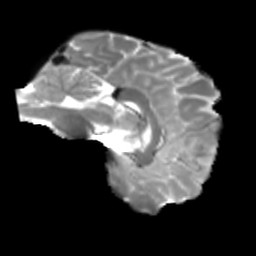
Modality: T2w
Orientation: sagittal
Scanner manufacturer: siemens
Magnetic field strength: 3 T
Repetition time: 4 s
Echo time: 0.0594 s